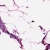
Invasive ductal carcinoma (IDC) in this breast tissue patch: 0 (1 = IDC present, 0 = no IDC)